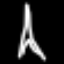
Label: The Eiffel Tower